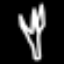
Label: fork